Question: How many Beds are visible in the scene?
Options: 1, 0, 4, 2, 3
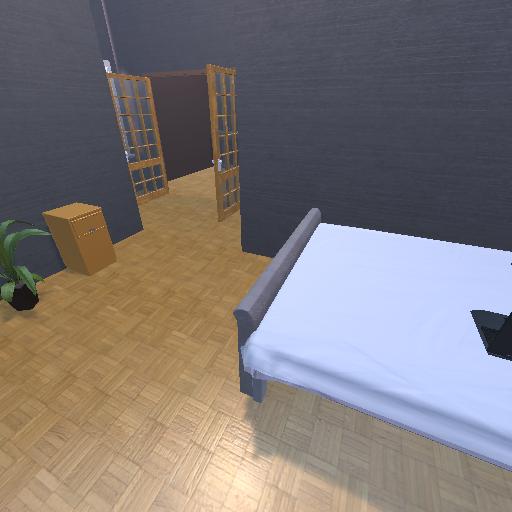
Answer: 1